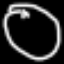
Label: clock